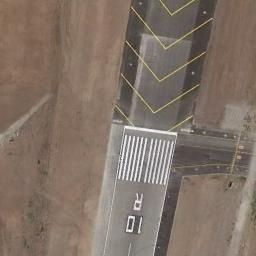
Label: runway